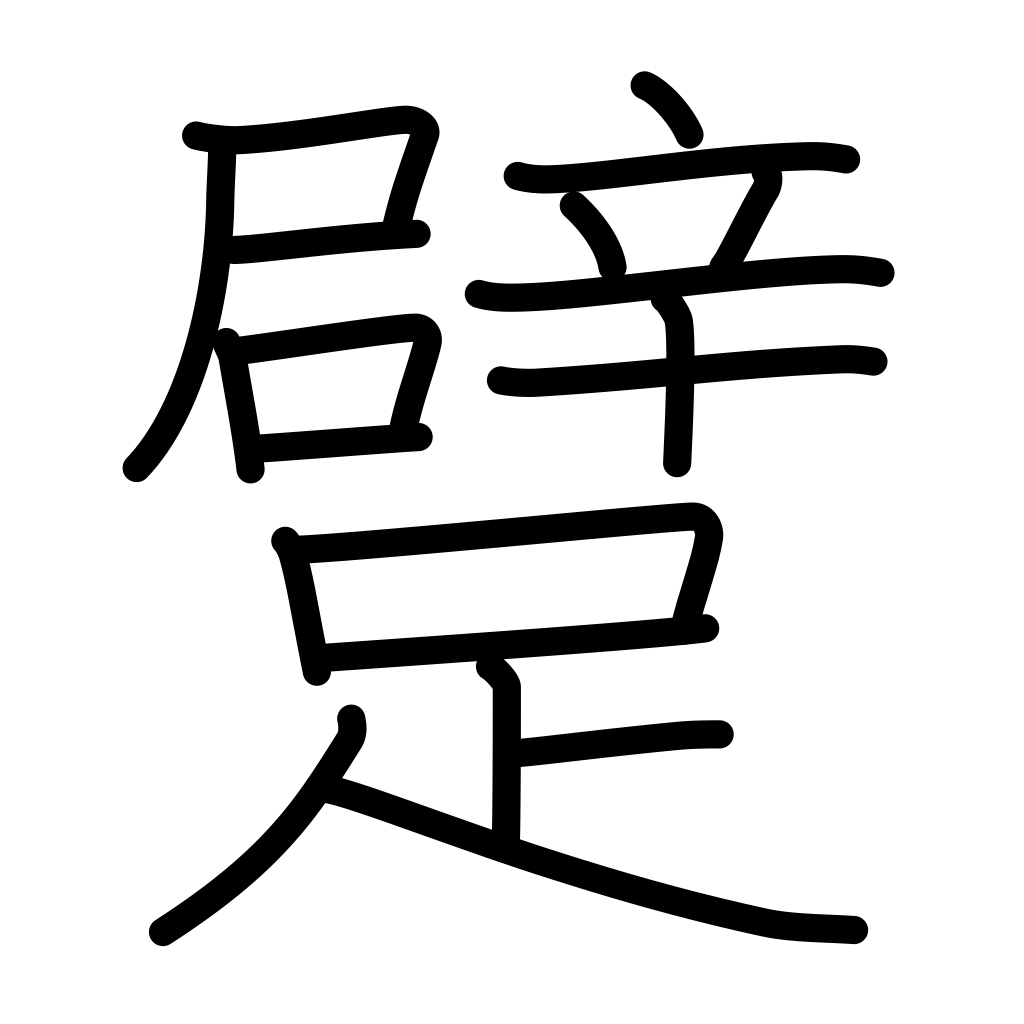
Meaning: crawl, cripple